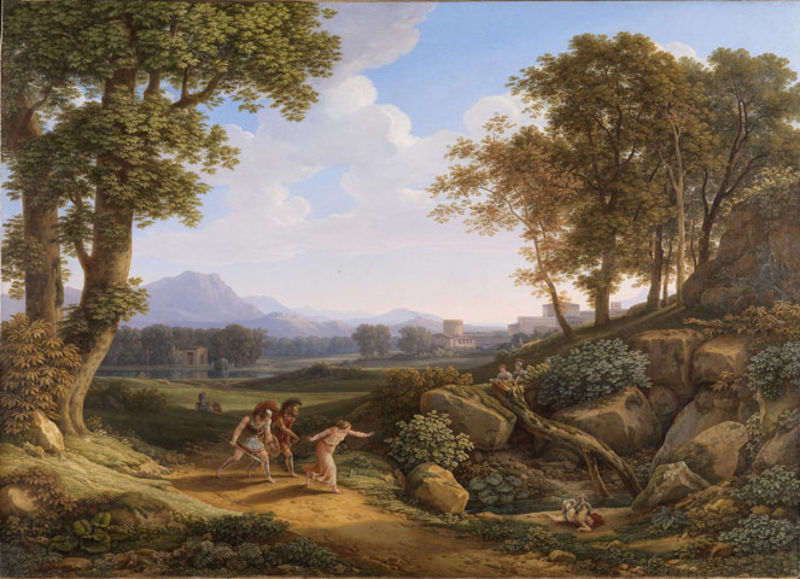
Titel: Klassische Landschaft mit Archemoros und Hypsipyle
Künstler: Johann Christian Reinhart
Standort: Karlsruhe
Institution: Staatliche Kunsthalle Karlsruhe
Schlagwörter: baum, berg, blau, blätter, felsen, gemälde, gestein, himmel, kampf, laub, mann, schatten, wasser, wolken, bäume, fluss, grün, landschaft, menschen, mädchen, see, stadt, teich, äste, braun, bunt, frau, grau, männer, weiss, ölbild, gebäude, haus, hund, schloss, tier, tiere, weg, wiese, wolke, malerei, rock, historie, stein, steine, tod, öl, bach, baumstamm, horizont, häuser, hügel, natur, stamm, weite, busch, büsche, pfad, sonne, sträucher, wiesen, drei, familie, kind, mutter, blatt, pflanzen, tal, wald, kinder, turm, garten, farbig, liegen, italien, ort, laufen, berge, farben, fels, gebirge, dorf, herbst, hof, baby, hügellandschaft, idylle, grube, romantik, ölgemälde, angst, lanze, soldaten, weib, tiefe, flucht, schild, ruine, antike, burg, palast, findlinge, wurzel, lichtung, raub, schwert, überfall, soldat, fliehen, rennen, schlange, leinwand, helm, mythologie, ritter, jagd, rüstung, rom, römer, liebespaar, helme, wurzeln, verfolgung, krieger, unfall, schatte, getötet, schlangen, antikisierend, sklavin, tempel, königin, orakel, speer, gestrüpp, arkadien, legionär, schlagen, weise, beissen, verfolgen, biss, retten, römisch, helena, ringen, jadg, daniel, feldherren, mythisch, elsen, mama, baumwurzel, weglaufen, söldner, schlangenbiss, fliehende, sabinerinnen, verfolgt, gebissen, grünm, bl#tter, menschen#, horizoint, ruzine, landschaft fliehende, schlangengrube, hof turm, baumsumpf, arkadieen, idylol, frauwald